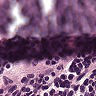
Metastatic tissue present: no